Question: I want to replicate the C# code in C++Cli, but i didnt found any "Any()" linq example on google nor in stackoverflow
'''
private static void Main(string[] args)
{
var grettings = new List<string>()
{
"Hey",
"Hi",
"How"
};
var currentGreeting = "Hey are you ok ?";
var b = grettings.Any(a => currentGreeting.Contains(a));
if (b)
{
Console.WriteLine("It is a greeting");
}
}
'''
'''
static bool Lambda(String^ lambdaObj, String^ objName)
{
return objName->Contains(lambdaObj);
}
static MinionType GetMinionType(obj_AI_Minion^ minion)
{
if(minion != nullptr)
{
auto skinName = minion->CharDataInfo->BaseSkinName;
auto any = Enumerable::Any(LaneMinionsNames, gcnew Func<String^, String^, bool>(&Lambda));
if(any)
{
}
}
return None;
};
'''

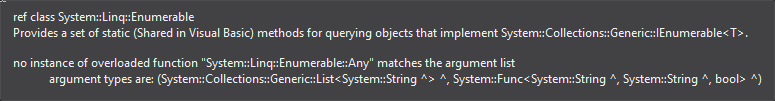
Answer: You don't even need a lambda here.
Simplified C# version:
'''
var b = greetings.Any(currentGreeting.Contains);
'''
and because this is capture-free, the C++/CLI version is simple:
'''
auto b = Enumerable::Any(greetings,
gcnew Func<String^, bool>(currentGreeting,
&System::String::Contains));
'''